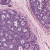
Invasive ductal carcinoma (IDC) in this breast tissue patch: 0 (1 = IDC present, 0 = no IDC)